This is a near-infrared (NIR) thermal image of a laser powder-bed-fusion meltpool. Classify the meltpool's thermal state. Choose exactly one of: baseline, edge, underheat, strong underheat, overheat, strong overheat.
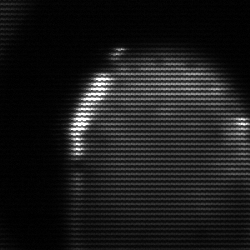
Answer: edge